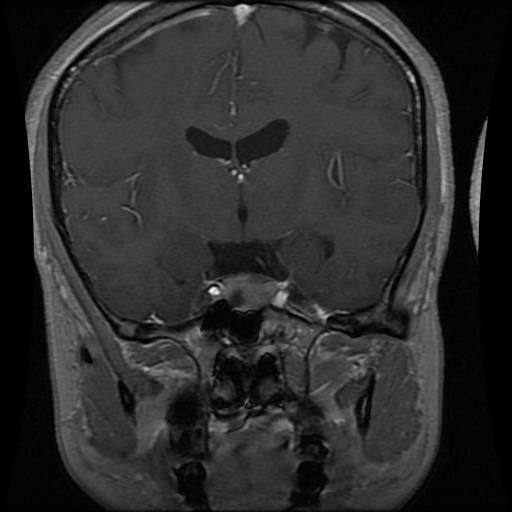
Label: pituitary